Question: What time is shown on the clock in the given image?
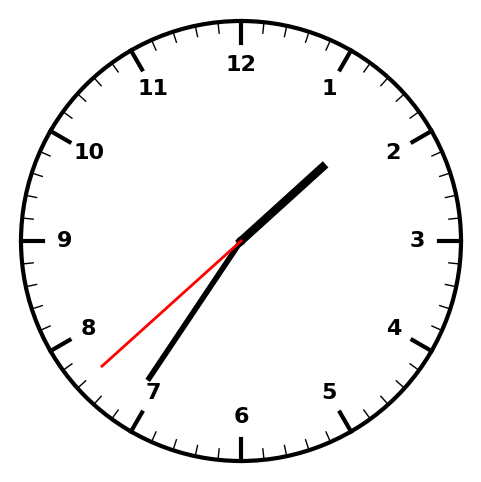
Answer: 01:35:38